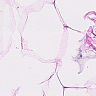
Metastatic tissue present: no